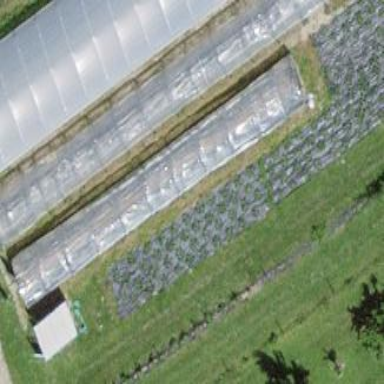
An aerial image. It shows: Greenhouse.